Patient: sex M, age 85
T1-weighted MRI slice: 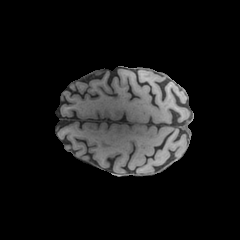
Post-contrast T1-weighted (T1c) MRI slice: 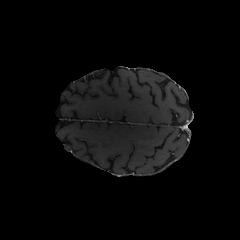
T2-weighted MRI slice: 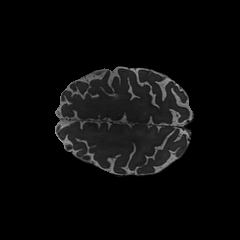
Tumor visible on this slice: yes
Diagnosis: Glioblastoma, IDH-wildtype
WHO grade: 4